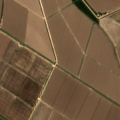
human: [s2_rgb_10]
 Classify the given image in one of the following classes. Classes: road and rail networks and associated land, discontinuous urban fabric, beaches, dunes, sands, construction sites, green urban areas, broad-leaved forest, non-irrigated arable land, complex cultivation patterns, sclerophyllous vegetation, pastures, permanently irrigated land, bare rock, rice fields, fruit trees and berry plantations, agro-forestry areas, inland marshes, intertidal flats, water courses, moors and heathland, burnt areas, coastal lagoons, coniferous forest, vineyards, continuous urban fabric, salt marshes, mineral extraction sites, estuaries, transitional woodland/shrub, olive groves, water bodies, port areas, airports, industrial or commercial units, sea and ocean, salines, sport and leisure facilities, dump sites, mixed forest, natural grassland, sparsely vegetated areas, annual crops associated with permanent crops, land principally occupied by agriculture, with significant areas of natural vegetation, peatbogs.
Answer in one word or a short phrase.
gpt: rice fields